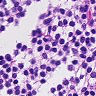
Metastatic tissue present: no